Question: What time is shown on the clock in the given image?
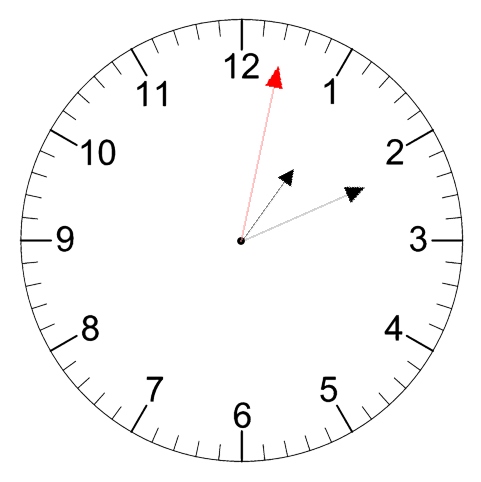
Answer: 01:11:02